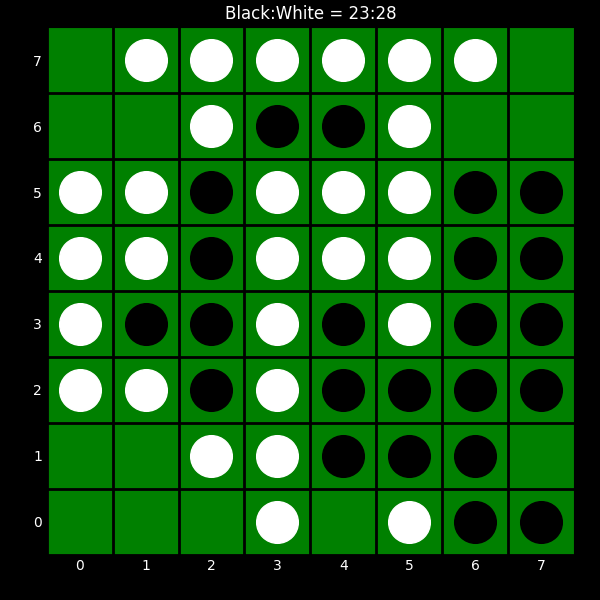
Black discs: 23
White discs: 28